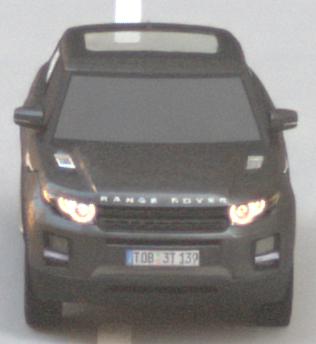
Make: Land Rover
Model: Range Rover Evoque 2.0 Si4
Detailed model: Range Rover Evoque (I)
Model produced from: 2011/08
Model produced until: 2013/11
Doors: 5
Color: gray
Road condition: dry road
Daytime: morning or afternoon
Contrast: medium contrast